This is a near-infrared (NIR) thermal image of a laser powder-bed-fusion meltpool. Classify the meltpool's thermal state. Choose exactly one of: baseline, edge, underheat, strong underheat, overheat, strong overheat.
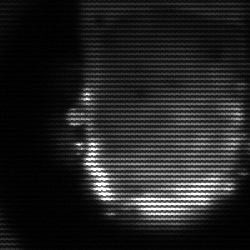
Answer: baseline